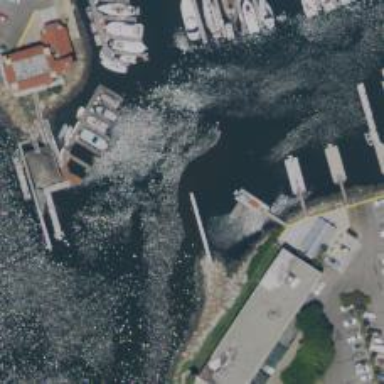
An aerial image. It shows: Man-made pier.